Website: apple
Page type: customer-info-address
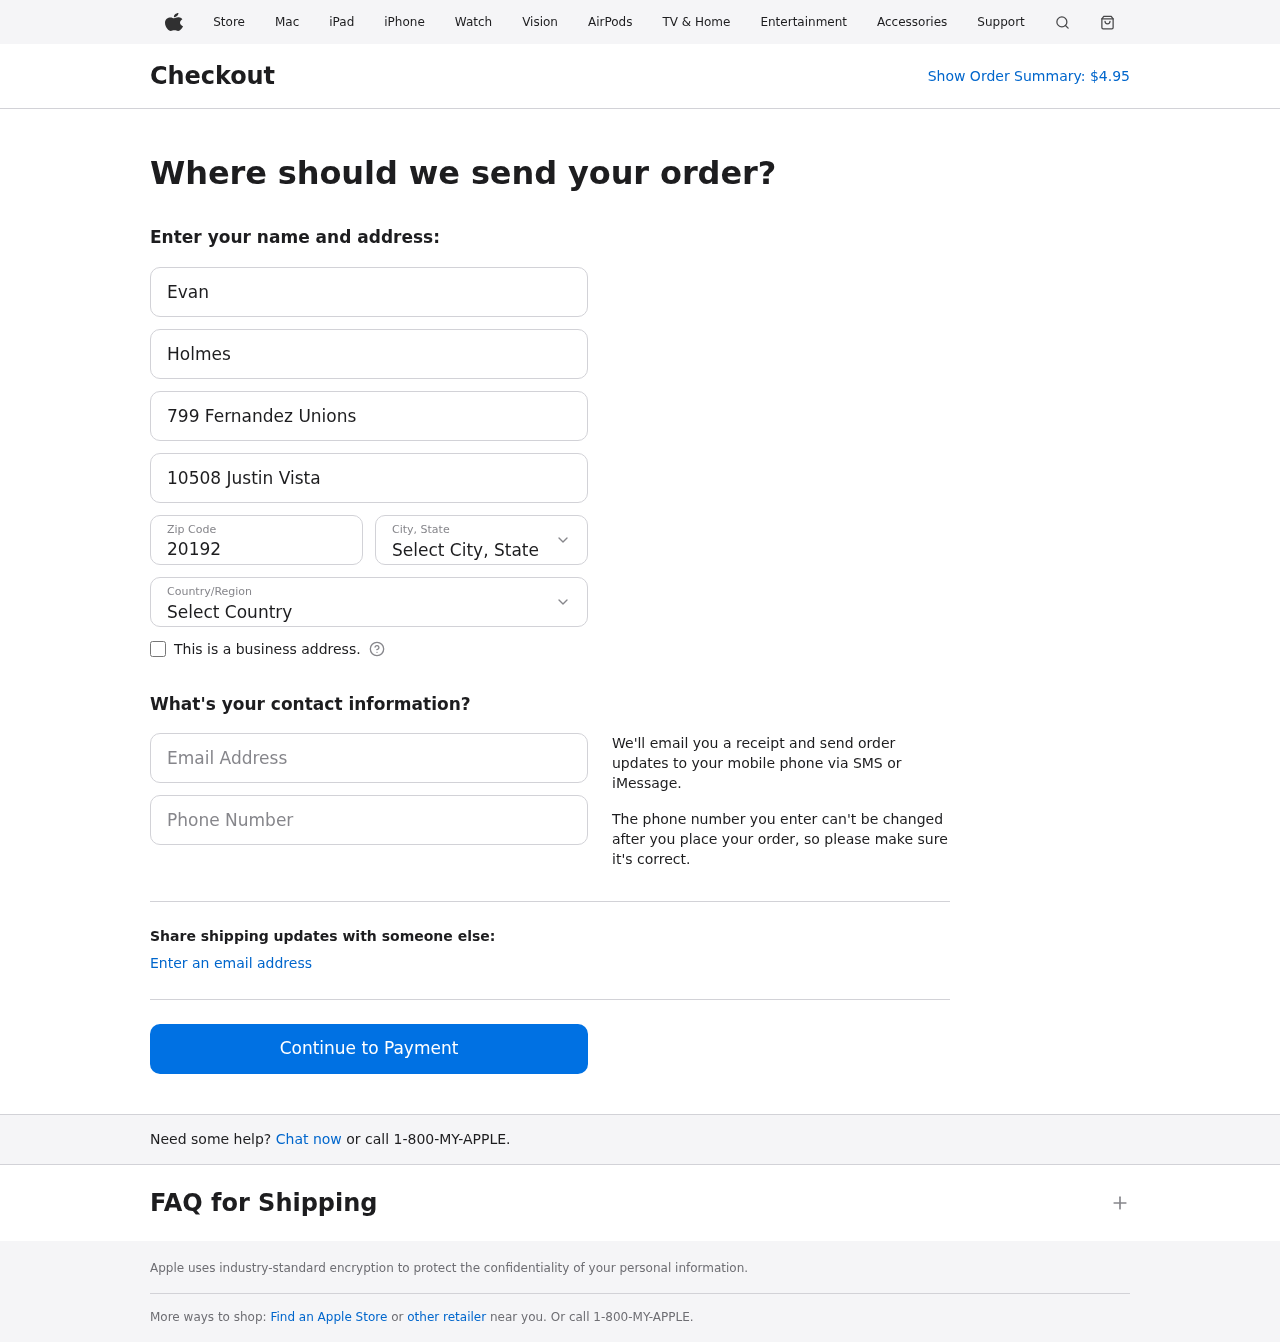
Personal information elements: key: PII_CITY_STATE
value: West Lynnbury, WA
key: PII_COUNTRY
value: United States
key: PII_EMAIL
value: eholmes@yahoo.com
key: PII_FIRSTNAME
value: Evan
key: PII_LASTNAME
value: Holmes
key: PII_PHONE
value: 2968106699
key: PII_POSTCODE
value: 20192
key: PII_STREET
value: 799 Fernandez Unions
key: PII_STREET2
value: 10508 Justin Vista
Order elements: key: ORDER_TOTAL
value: $4.95